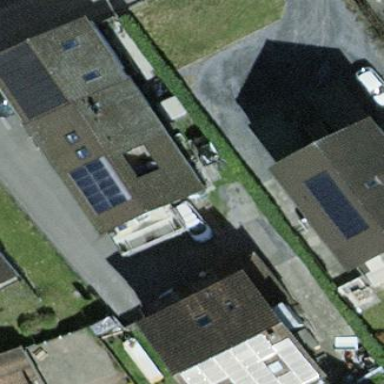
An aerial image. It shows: Semi-detached house.